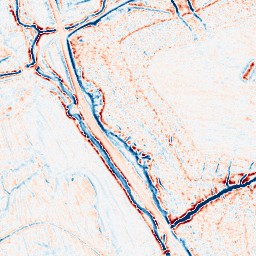
Category: edge_preserving
Decomposition family: bilateral
Decomposition parameters: d: 9
sigma_color: 150
sigma_space: 75
Upsampling method: sinc_blackman
Upsampling parameters: scale: 2
kernel_size: 8
Upsampling scale: 2